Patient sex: M
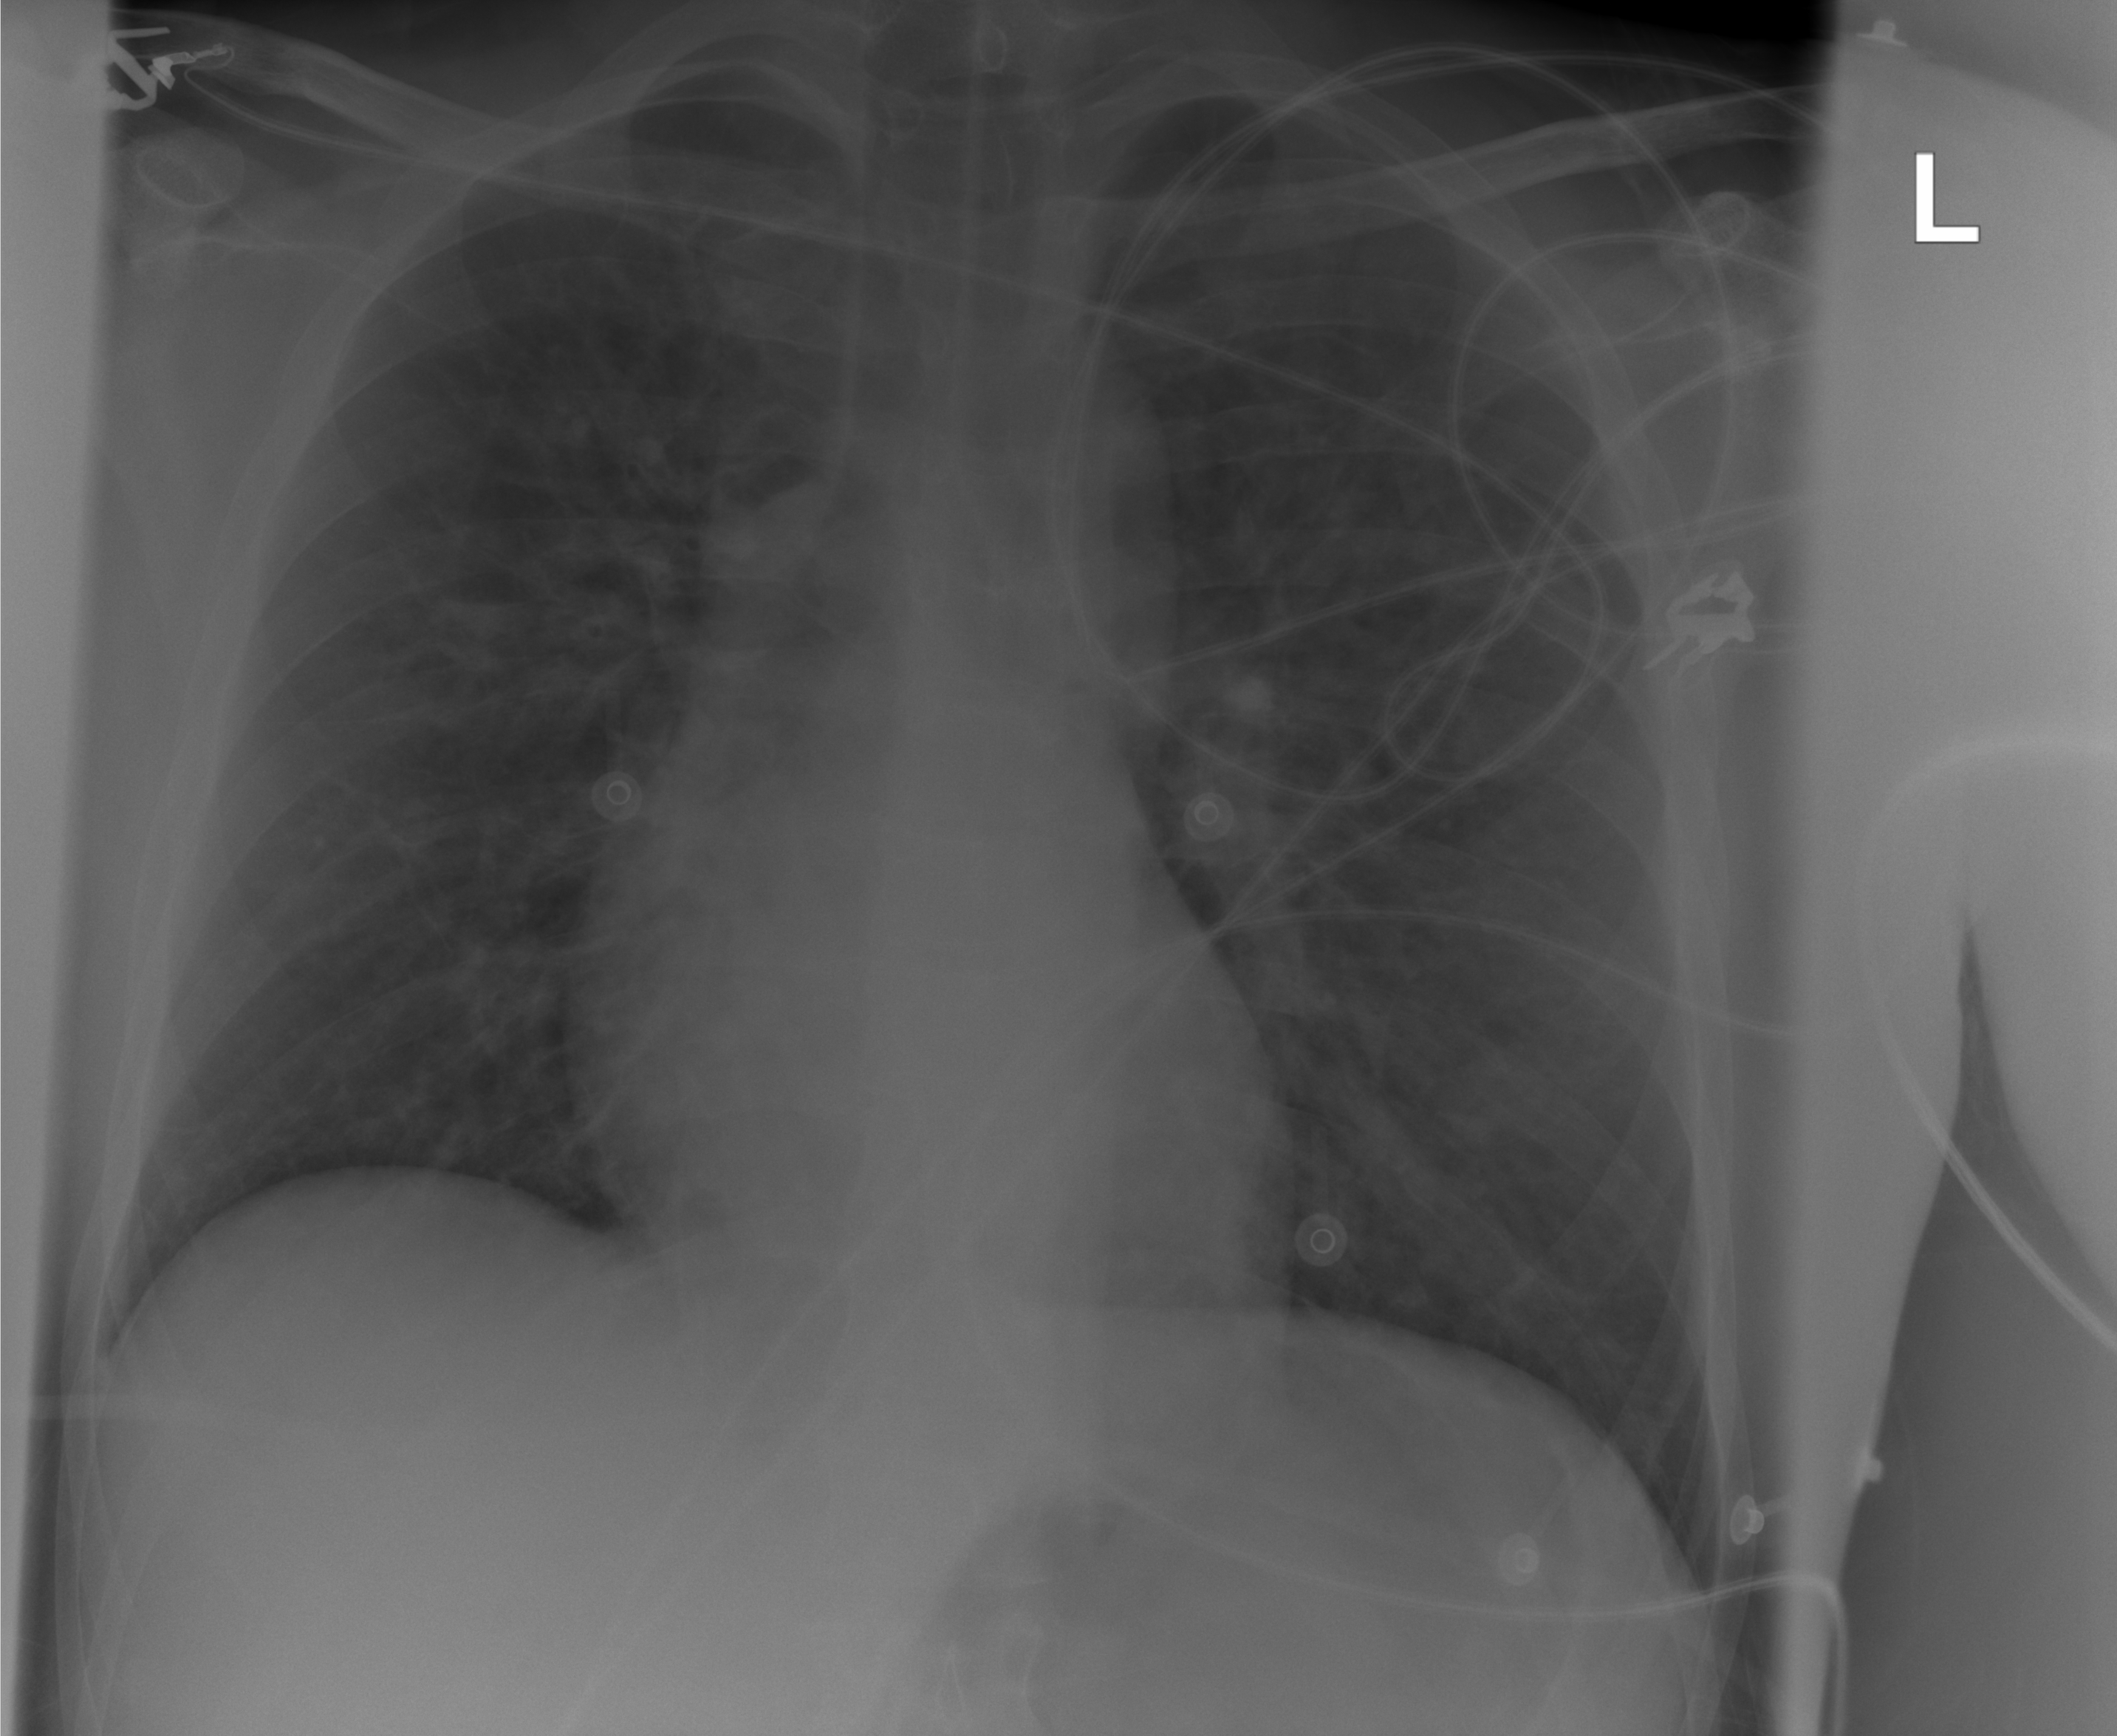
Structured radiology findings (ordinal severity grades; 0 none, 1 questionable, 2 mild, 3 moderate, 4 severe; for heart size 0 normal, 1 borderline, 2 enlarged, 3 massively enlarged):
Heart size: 0
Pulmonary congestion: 2
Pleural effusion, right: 0
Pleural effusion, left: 0
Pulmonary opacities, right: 0
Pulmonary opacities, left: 0
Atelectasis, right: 0
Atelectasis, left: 0